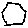
Label: hexagon